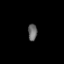
Tissue: prostate
Cell type: Fibroblasts
Senescence score: 0.7159
Nuclear area (px): 148
Mean DAPI intensity: 105.318